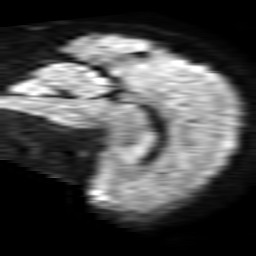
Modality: TRACE
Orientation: sagittal
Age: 53
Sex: male
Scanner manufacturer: philips
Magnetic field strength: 1.5 T
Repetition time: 3.507 s
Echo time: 0.07039 s